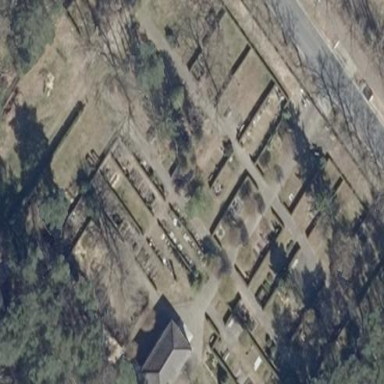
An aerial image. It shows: Graveyard.